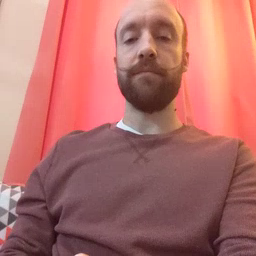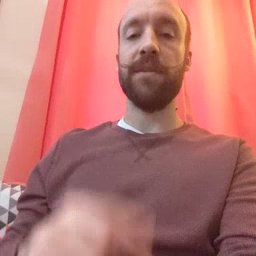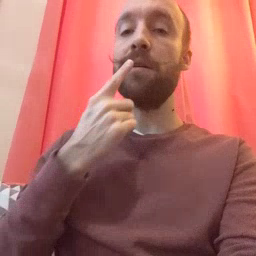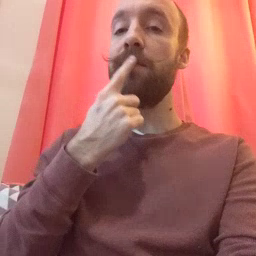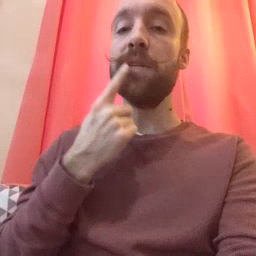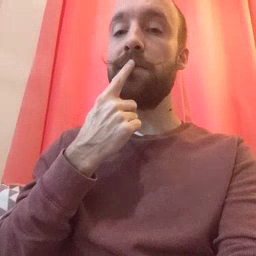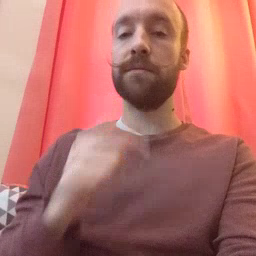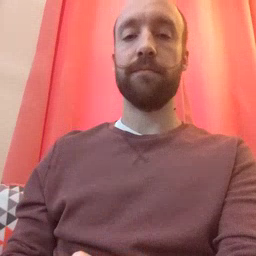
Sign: lips